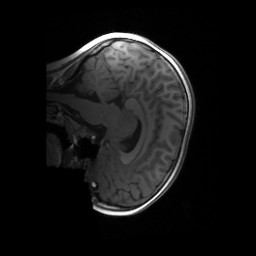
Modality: T1w
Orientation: sagittal
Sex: female
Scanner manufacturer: siemens
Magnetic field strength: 3 T
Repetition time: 1.9 s
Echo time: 0.00243 s